Question: I am trying to construct the product of the FFT of a 2D box function and the FFT of a 2D Gaussian function. After, I find the inverse FFT and I am expecting a convolution of the two functions as a result. However, I am getting a weird one-sided result as seen below. The result appears on the bottom right of the 'subplot'.

The Octave code I wrote to reproduce the above 'subplot' as well as the calculations I performed to construct the convolution is shown below. Can anyone tell me what I'm doing wrong?
'''
clear all;
clc;
close all;
% domain on each side is 0-9
L = 10;
% num subdivisions
N = 32;
delta=L/N;
sigma = 0.5;
% get the domain ready
[x,y] = meshgrid((0:N-1)*delta);
% since domain ranges from 0-(N-1) on both sdes
% we need to take the average
xAvg = sum(x(1, :))/length(x(1,:));
yAvg = sum(y(:, 1))/length(x(:,1));
% gaussian
gssn = exp(- ((x - xAvg) .^ 2 + (y - yAvg) .^ 2) ./ (2*sigma^2));
function ret = boxImpulse(a,b)
n = 32;
L=10;
delta = L/n;
nL = ((n-1)/2-3)*delta;
nU = ((n-1)/2+3)*delta;
if ((a >= nL) && (a <= nU) && ( b >= nL) && (b <= nU) )
ret=1;
else
ret=0;
end
ret;
endfunction
boxResponse = arrayfun(@boxImpulse, x, y);
subplot(2,2,1);mesh(x,y,gssn); title("gaussian fun");
subplot(2,2,2);mesh(x,y, abs(fft2(gssn)) .^2); title("fft of gaussian");
subplot(2,2,3);mesh(x,y,boxResponse); title("box fun");
inv_of_product_of_ffts = abs(ifft2(fft2(boxResponse) * fft2(gssn))) .^2 ;
subplot(2,2,4);mesh(x,y,inv_of_product_of_ffts); title("inv of product of fft");
'''
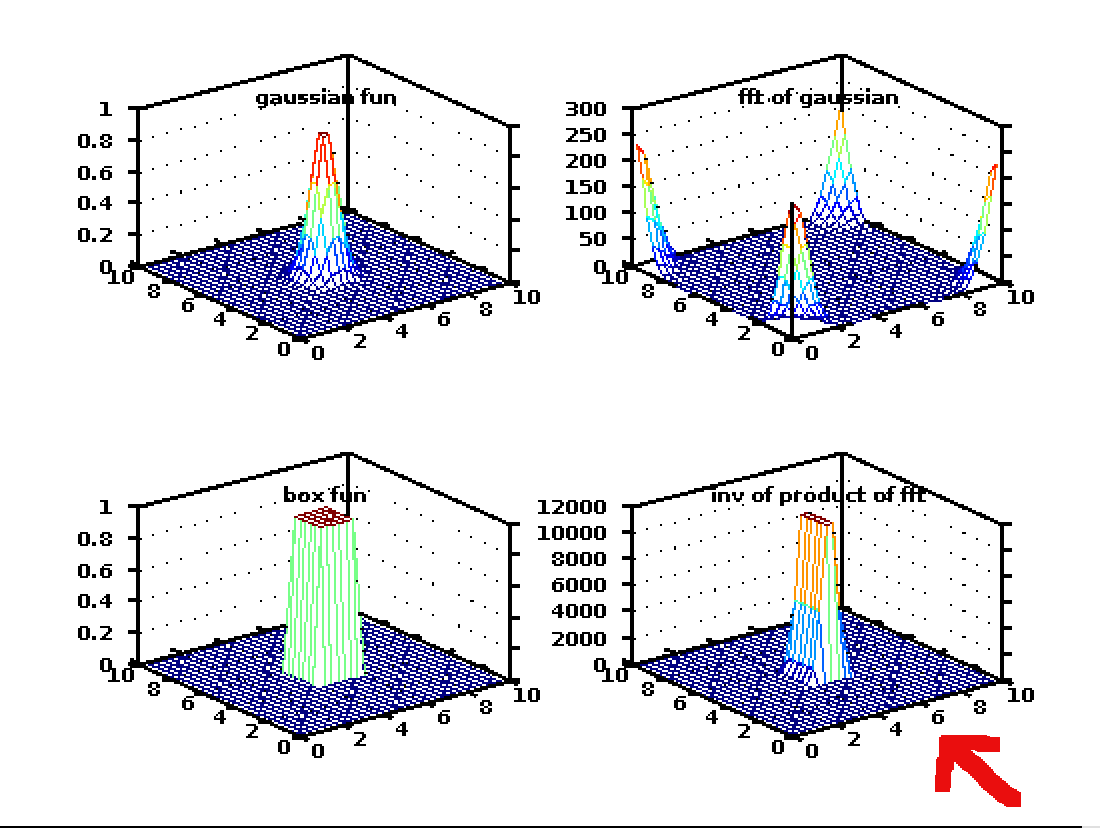
Answer: Let's first address your most obvious errors. This is the way you are computing the convolution in frequency domain:
'''
inv_of_product_of_ffts = abs(ifft2(fft2(boxResponse) * fft2(gssn))) .^2 ;
'''
The first problem is that you are using '*', which is multiplication. In frequency domain, multiplication is the equivalent to convolution in the frequency domain, so you need to use '.*' instead. The second problem is you also don't need the '.^2' term and the 'abs' operation. You're performing convolution, then finding the absolute value and squaring each term. This isn't required. Remove the 'abs' and '.^2' operations.
Therefore, what you need is:
'''
inv_of_product_of_ffts = ifft2(fft2(boxResponse).*fft2(gssn)));
'''
---
However, what you're going to get is this result. Let's place this in a new figure instead of a 'subplot':
'''
figure;
mesh(x,y,ifft2(fft2(boxResponse).*fft2(gssn)));
title('Convolution... not right though');
'''
<URL>
You can see that it's the right result... but it's not centred.... why is that?
This is actually one of the most common problems when computing convolution in the frequency domain. In fact, even the most experienced encounter this problem because they don't understand the internals of how the FFT works.
This is a consequence with how MATLAB and Octave compute the 2D FFT. Specifically, MATLAB and Octave defines a 'meshgrid' of coordinates that go from '0,1,...M-1' for the horizontal and '0,1,...N-1' for the vertical, giving us a 'M x N' result. This means that the origin / DC component is at the corner of the matrix, not the as we usually define things. Specifically, the traditional 2D FFT defines the coordinates from '-(M-1)/2, ..., (M-1)/2' for the horizontal and '-(N-1)/2, ..., (N-1)/2' for the vertical.
Referencing the aforementioned, you defined your signal with the centre assuming that it's the origin and not the top-left corner. To compensate for this, you need to add an 'fftshift' (<URL> so that the output of the FFT is now centred at the origin and not the top-left corner to bring things back to the way they were, and therefore you really need:
'''
figure;
mesh(x,y,fftshift(ifft2(fft2(boxResponse).*fft2(gssn))));
title('Convolution... now it is right');
'''
<URL>
If you want to double check that we have the right result, you can perform direct convolution in the spatial domain and we can compare the results between the method in frequency domain.
This is how you'd compute the result directly in spatial domain:
'''
figure;
mesh(x,y,conv2(gssn,boxResponse,'same'));
title('Convolution... spatial domain');
'''
'conv2' (<URL> performs 2D convolution between two signals, and the ''same'' flag ensures that the output size is the largest of the two signals, which is either the Gaussian or Box filter. You'll see that it's the same curve, and I won't show it here for brevity.
However, we can compare both of the results and see if they're the same element-wise. A method to do this would be to determine if subtracting each element in the result is less than some threshold... say.. '1e-10':
'''
>> out1 = conv2(boxResponse, gssn, 'same');
>> out2 = fftshift(ifft2(fft2(boxResponse).*fft2(gssn)));
>> all(abs(out1(:)-out2(:)) < 1e-10)
ans =
1
'''
This means that indeed both of these are the same.
---
Hope that makes sense! Remember, since you're defining your signal where the origin is at the centre, once you find the inverse FFT, you must things back so that the origin is now at the centre, not the top-left corner.
---